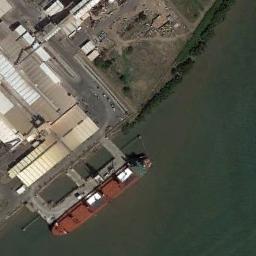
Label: ship